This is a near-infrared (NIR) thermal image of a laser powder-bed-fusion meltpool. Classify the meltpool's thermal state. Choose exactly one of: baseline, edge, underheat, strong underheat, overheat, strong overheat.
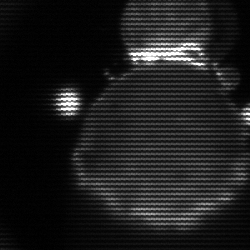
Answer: edge